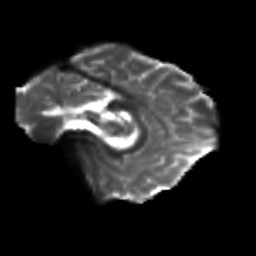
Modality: T2w
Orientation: sagittal
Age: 21
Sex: female
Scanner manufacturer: siemens
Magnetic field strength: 3 T
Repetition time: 3.5 s
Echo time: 0.104 s